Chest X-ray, PA view. Patient: 57 years old, sex M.
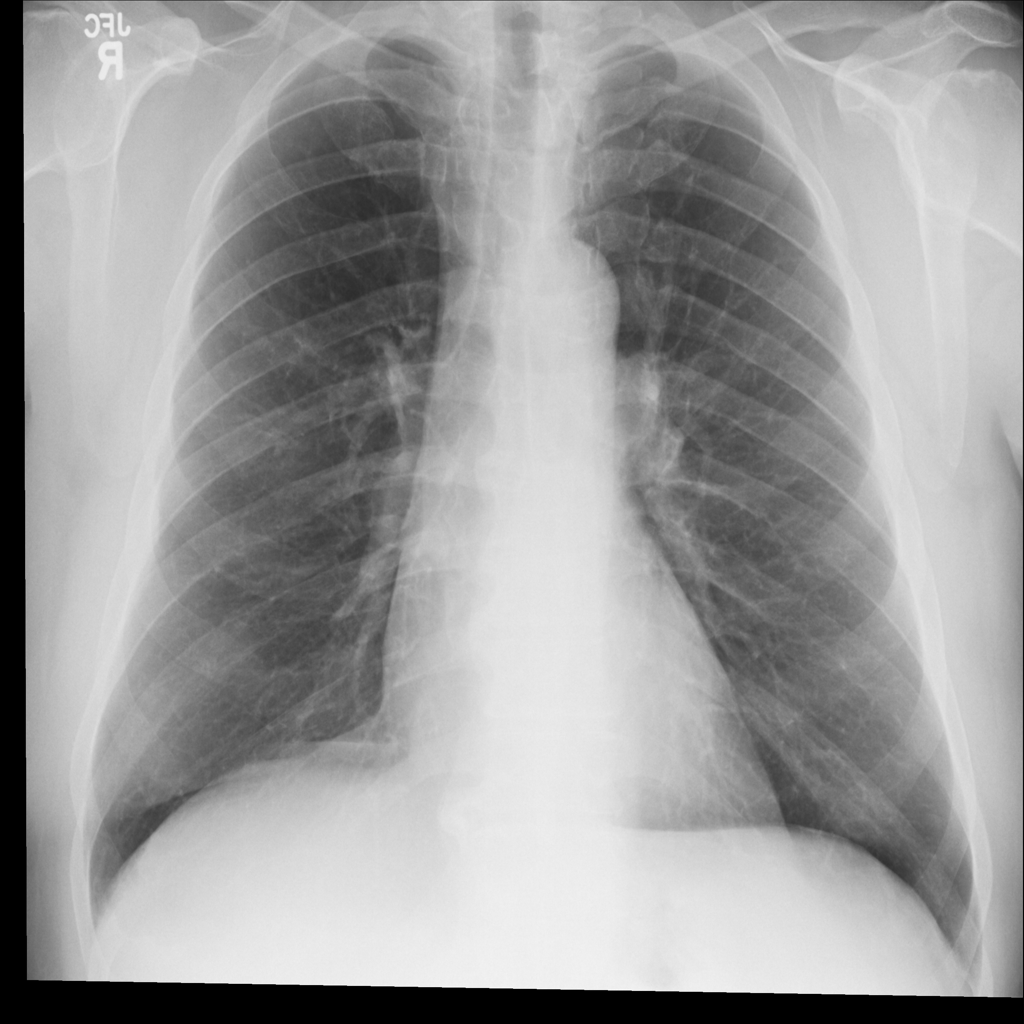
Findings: Nodule